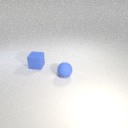
small blue rubber cube to the left of small blue rubber sphere